Question: I am new to WPF and got one problem. I am using 'DataGrid' where row are fix (only 3 row) but column can be added at run time.
'''
Row 1 :- Stock Name
Row 2 :- Current Price
Row 3 :- Old Price
'''
and the Row 2 and 3 will get updated at 'runtime' every second. i have class as below :-
'''
class Stock
{
String name;
double currentPrice;
double oldPrice;
}
class StockCollaction
{
List<Stock> list = new List<Stock>();
public void addStock(Stock stock)
{
list.add(stock);
}
public void update()
{
....
}
.....
}
'''
I want to create 'DataGrid' like below (Where each column need to bind with model, instead of row):-

please guide me how can i get it done, any specific link to refer will be a great help, i think i have to use 'MVVM'.
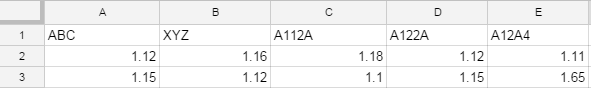
Answer: In order to update the stock prices and add new stocks at runtime, 'Stock' should implement <URL> instead of 'List<Stock>'.
Expose the stock list via a <URL>, from the post you can also learn how to set the 'DataContext' and 'ItemsSource' of the DataGrid. This is how 'StockCollection class' looks like
'''
public class StockCollection
{
private ObservableCollection<Stock> stocks;
public ObservableCollection<Stock> Stocks
{
get
{
return stocks;
}
}
//...add(), update() and other methods/properties
}
'''
Now the XAML code.
Using the built-in 'DataGrid' you add a new row, not a new column for a stock. You could find a 3rd party 'DataGrid' that supports inverted axes, as Mike suggested in his comment, or - this is a funny part in learning WPF - you rotate the DataGrid by applying a 'RotateTransform'.
In my code sample I define 2 DataGrid, one is normal, one is rotated 90 degrees. The code is modified from <URL>. You need to play with 'DataGrid.ColumnHeaderStyle', 'DataGrid.LayoutTransform' and 'DataGrid.CellStyle' to rotate the DataGrid.

'''
<StackPanel Margin="100">
<DataGrid x:Name="dataGrid1" Width="200" Height="120" AutoGenerateColumns="False"
ItemsSource="{Binding Stocks}"
HorizontalAlignment="Left"
VerticalAlignment="Top"
HorizontalScrollBarVisibility="Hidden"
VerticalScrollBarVisibility="Hidden">
<DataGrid.Columns>
<DataGridTextColumn Header="Old Price" Binding="{Binding Path=OldPrice}"/>
<DataGridTextColumn Header="Current Price" Binding="{Binding Path=CurrentPrice}"/>
<DataGridTextColumn Header="Name" Binding="{Binding Path=Name}" Width="*"/>
</DataGrid.Columns>
</DataGrid>
<Grid Height="100"></Grid>
<DataGrid x:Name="dataGrid2" Width="100" Height="500" AutoGenerateColumns="False"
ItemsSource="{Binding Stocks}"
HorizontalAlignment="Left"
VerticalAlignment="Top"
HorizontalScrollBarVisibility="Hidden"
VerticalScrollBarVisibility="Hidden">
<DataGrid.ColumnHeaderStyle>
<Style TargetType="{x:Type DataGridColumnHeader}">
<Setter Property="LayoutTransform">
<Setter.Value>
<TransformGroup>
<RotateTransform Angle="90"/>
</TransformGroup>
</Setter.Value>
</Setter>
<Setter Property="Width" Value="120"/>
<Setter Property="Height" Value="30"/>
</Style>
</DataGrid.ColumnHeaderStyle>
<DataGrid.LayoutTransform>
<TransformGroup>
<RotateTransform Angle="-90"/>
</TransformGroup>
</DataGrid.LayoutTransform>
<DataGrid.CellStyle>
<Style TargetType="{x:Type DataGridCell}">
<Setter Property="LayoutTransform">
<Setter.Value>
<TransformGroup>
<RotateTransform Angle="90"/>
</TransformGroup>
</Setter.Value>
</Setter>
<Setter Property="Width" Value="120"/>
<Setter Property="Height" Value="30"/>
</Style>
</DataGrid.CellStyle>
<DataGrid.Columns>
<DataGridTextColumn Header="Old Price" Binding="{Binding OldPrice}" />
<DataGridTextColumn Header="Current Price" Binding="{Binding CurrentPrice}"/>
<DataGridTextColumn Header="Name" Binding="{Binding Name}" />
</DataGrid.Columns>
</DataGrid>
</StackPanel>
'''